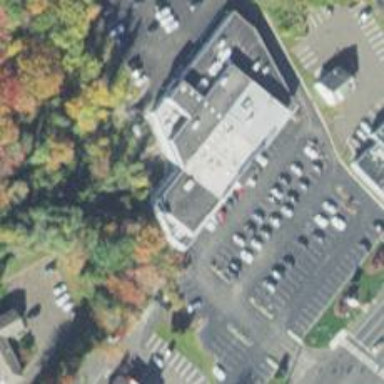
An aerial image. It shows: Healthcare clinic is depicted in the image.